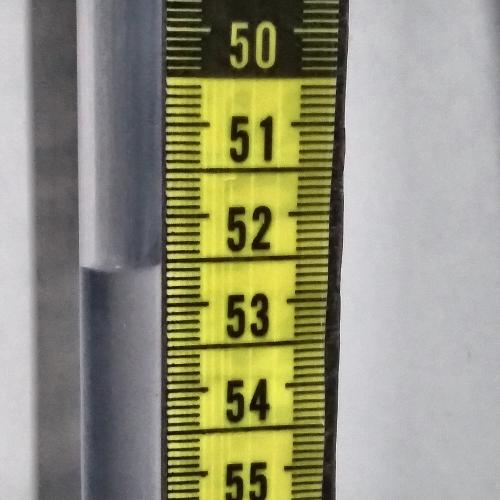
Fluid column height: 52.5 cm